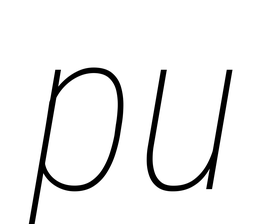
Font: Roboto-Italic_Condensed_Thin_Italic